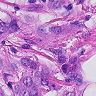
Metastatic tissue present: yes